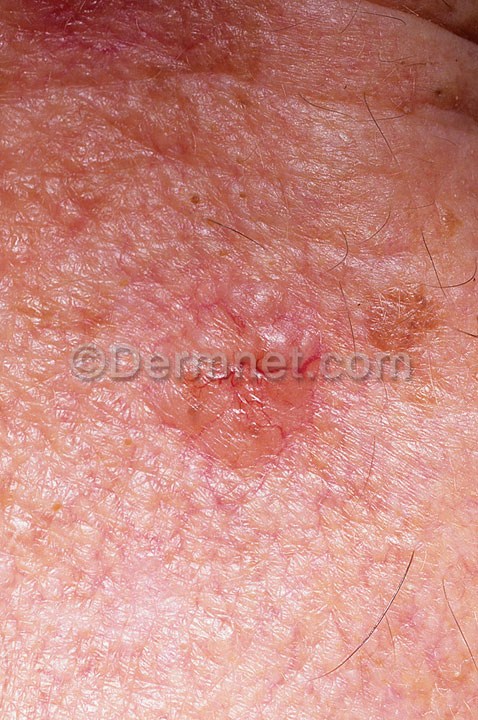
Disease: Actinic Keratosis Basal Cell Carcinoma and other Malignant Lesions